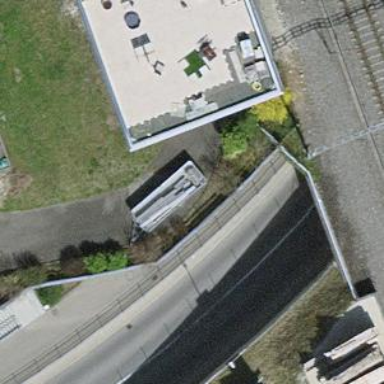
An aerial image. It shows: Asphalt footway that goes through tunnel.